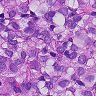
Metastatic tissue present: yes